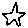
Label: star